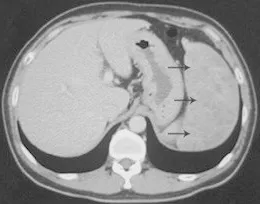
Contrast-enhanced CT scan shows heterogeneous enhancement of the giant cystic lesion. The portal venous phase of CT.
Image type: radiology (ct)